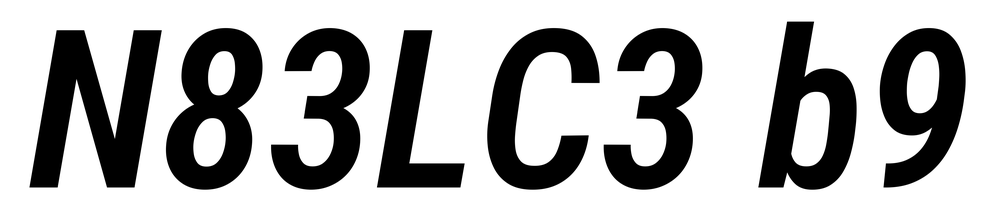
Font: Roboto-Italic_Condensed_SemiBold_Italic